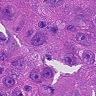
Metastatic tissue present: yes